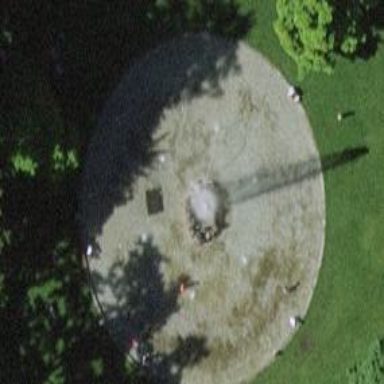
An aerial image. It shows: Fountain.